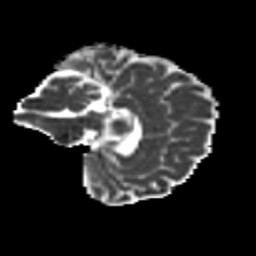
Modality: MD
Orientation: sagittal
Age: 43
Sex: female
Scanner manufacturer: siemens
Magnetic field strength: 3 T
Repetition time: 8.6 s
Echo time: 0.095 s